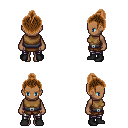
a pixel art fantasy rpg character, female body template, human, dark skin, leather chest armor, metal pants, brown short topknot hairstyle, black shoes, four views (front, back, left, right), 2x2 character sprite sheet, small pixel art, hard edges, no anti-aliasing